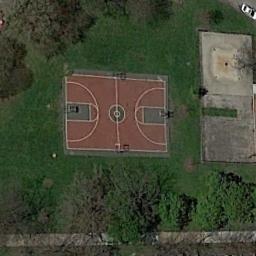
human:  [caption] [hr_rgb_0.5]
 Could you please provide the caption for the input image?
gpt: There is a group of people running beside the basketball court .

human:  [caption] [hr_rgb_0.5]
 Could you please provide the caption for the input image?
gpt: There is a basketball court surrounded by trees and grass .

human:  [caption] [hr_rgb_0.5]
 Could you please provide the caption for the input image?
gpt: A basketball court on the lawn with some trees and the open area beside .

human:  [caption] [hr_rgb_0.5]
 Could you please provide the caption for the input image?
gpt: The basketball court on the lawn is next to the vacant flat,With many trees nearby .

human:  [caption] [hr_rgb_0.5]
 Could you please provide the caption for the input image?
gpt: An open space is next to the basketball court .